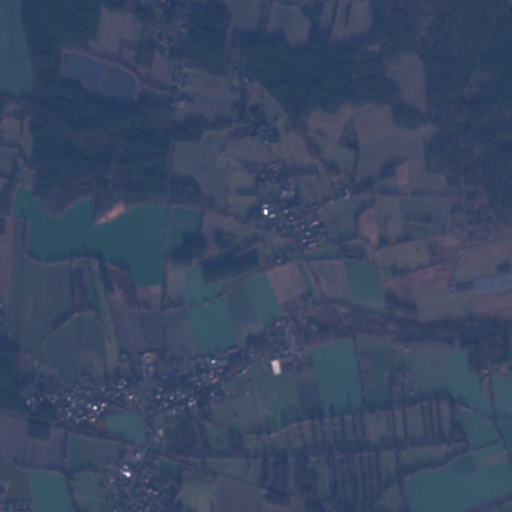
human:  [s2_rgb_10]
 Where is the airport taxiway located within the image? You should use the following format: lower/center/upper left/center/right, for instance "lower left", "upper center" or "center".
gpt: The airport taxiway is located in the upper right of the image.
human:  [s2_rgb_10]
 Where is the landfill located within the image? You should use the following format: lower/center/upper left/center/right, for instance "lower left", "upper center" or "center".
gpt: The landfill is located in the center left of the image.
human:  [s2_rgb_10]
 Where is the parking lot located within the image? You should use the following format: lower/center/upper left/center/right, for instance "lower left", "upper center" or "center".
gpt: The parking lot is located in the lower left of the image.
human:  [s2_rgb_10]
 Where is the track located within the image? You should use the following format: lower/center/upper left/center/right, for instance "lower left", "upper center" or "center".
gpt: There is no track in the image.